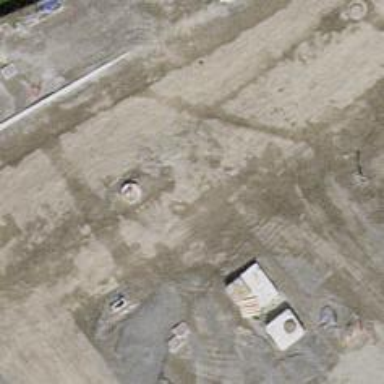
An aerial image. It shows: Bollard barrier.